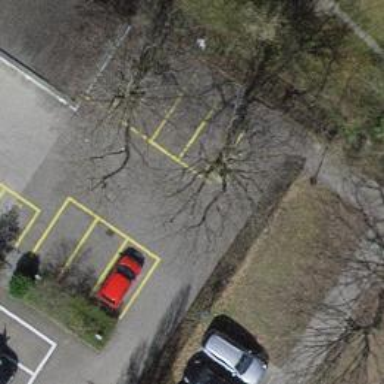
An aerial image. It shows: Bollard barrier.